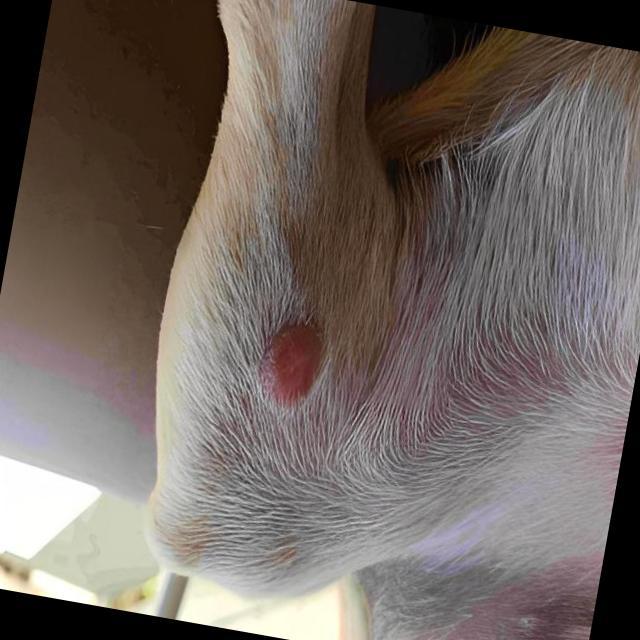
Canine dermatitis — inflammation of the skin presenting with erythema, pruritus, papules, and excoriation. May be allergic, contact, or atopic in origin.